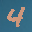
Label: 4